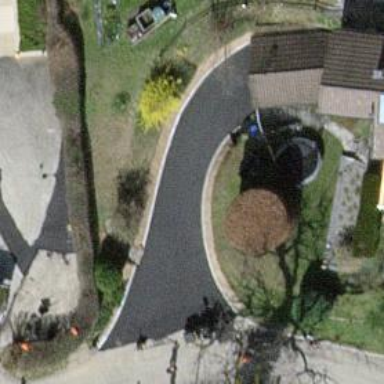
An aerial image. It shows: Concrete service road